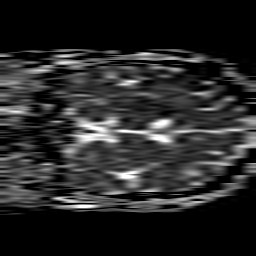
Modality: ADC
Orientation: coronal
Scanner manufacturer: philips
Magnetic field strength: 1.5 T
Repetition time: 3.398 s
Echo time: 0.09411 s